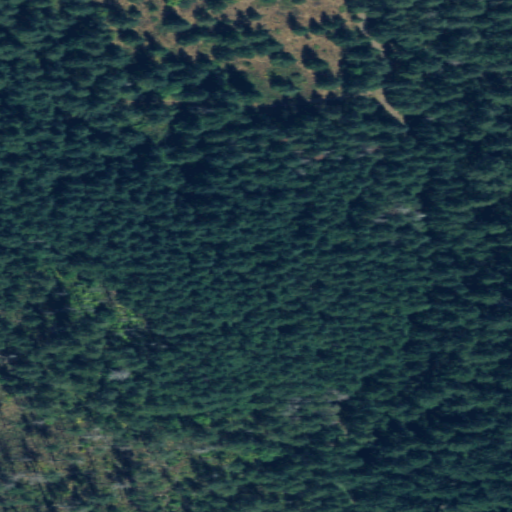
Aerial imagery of mountain in Washington named Larson Hill containing evergreen forest, open development, and grassland